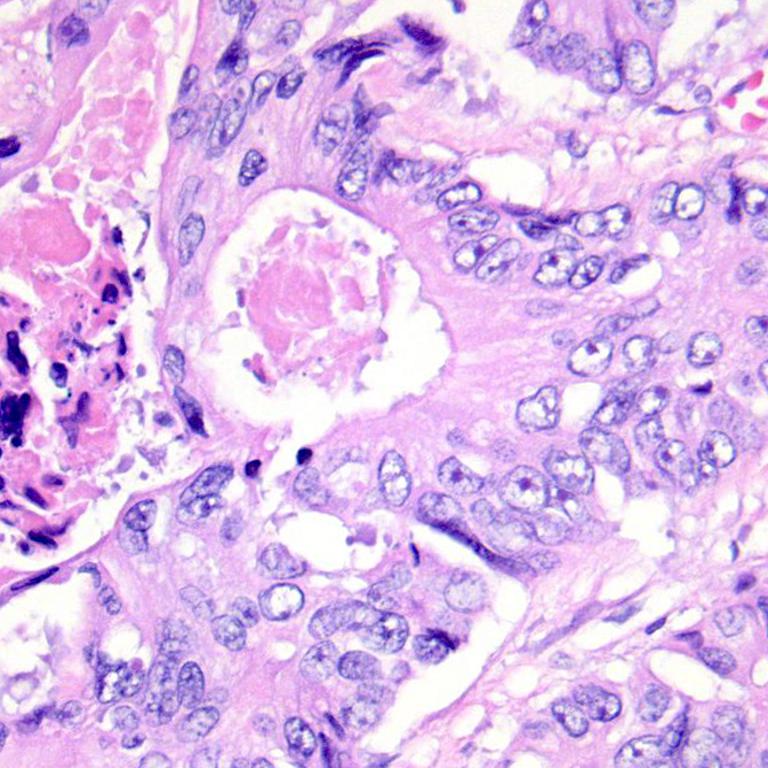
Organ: colon
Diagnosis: adenocarcinomas